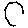
Label: hexagon